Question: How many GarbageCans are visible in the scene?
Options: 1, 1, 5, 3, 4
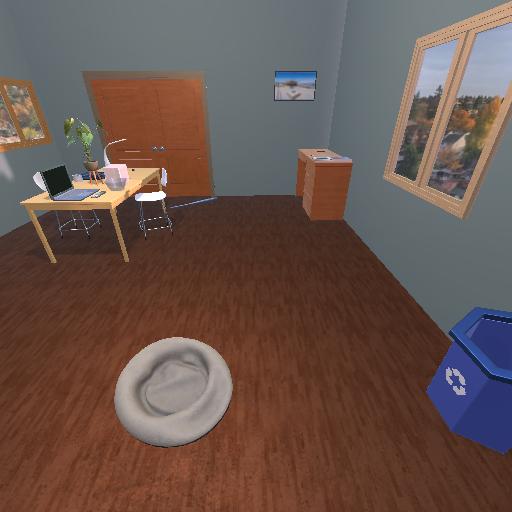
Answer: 1